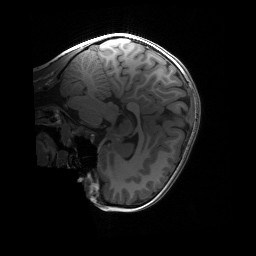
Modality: T1w
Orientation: sagittal
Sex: male
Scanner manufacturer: siemens
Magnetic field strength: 3 T
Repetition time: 1.9 s
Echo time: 0.00243 s